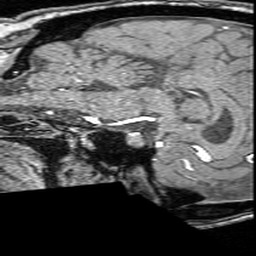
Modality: angio
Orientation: sagittal
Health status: ill
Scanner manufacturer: siemens
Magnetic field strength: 3 T
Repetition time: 0.022 s
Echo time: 0.00395 s